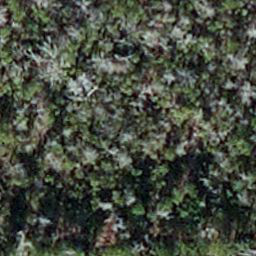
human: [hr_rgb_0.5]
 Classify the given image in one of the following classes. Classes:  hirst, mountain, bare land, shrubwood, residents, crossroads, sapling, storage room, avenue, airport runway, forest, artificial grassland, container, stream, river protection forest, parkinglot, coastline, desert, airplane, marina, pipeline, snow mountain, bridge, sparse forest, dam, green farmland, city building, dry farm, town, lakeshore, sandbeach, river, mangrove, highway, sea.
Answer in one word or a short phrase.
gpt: sapling